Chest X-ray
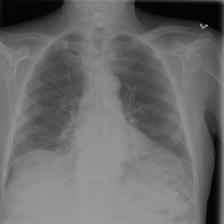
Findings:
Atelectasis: negative
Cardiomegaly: negative
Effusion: negative
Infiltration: positive
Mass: negative
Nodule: negative
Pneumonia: negative
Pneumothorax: negative
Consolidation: negative
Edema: negative
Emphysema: negative
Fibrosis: negative
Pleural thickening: negative
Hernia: negative